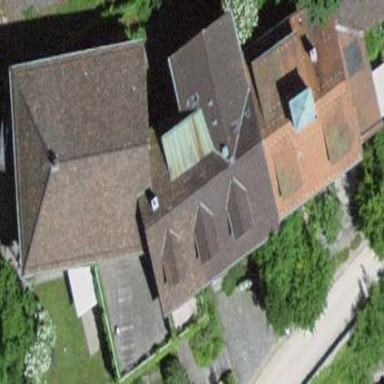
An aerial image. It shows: Terrace building.